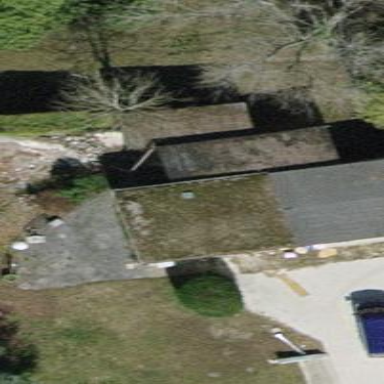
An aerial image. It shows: Garage building.